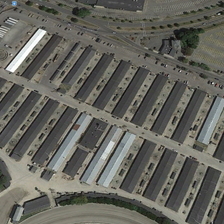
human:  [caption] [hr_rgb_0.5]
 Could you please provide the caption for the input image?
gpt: many orderly rectangle gray black buildings are near a road in an industrial area .

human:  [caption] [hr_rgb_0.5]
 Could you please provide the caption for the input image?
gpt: many orderly rectangle gray black buildings are near a road in an industrial area .

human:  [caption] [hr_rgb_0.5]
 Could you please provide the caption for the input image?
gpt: many orderly rectangle gray black buildings are near a road in an industrial area .

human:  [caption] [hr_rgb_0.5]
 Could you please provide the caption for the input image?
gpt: many orderly rectangle gray black buildings are near a road in an industrial area .

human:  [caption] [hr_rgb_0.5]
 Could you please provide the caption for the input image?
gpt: many orderly rectangle gray black buildings are near a road in an industrial area .